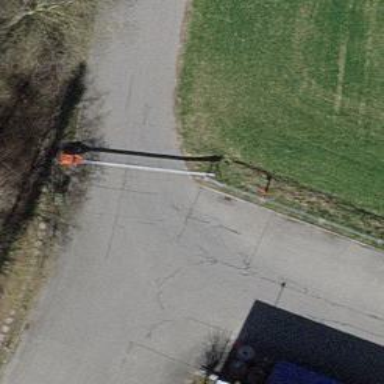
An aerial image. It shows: Lift gate barrier.